Question:
### Example
'''
console.time("Test");
for(var i=0; i <<PHONE>; i +=1 ){
// loop around
}
console.timeEnd("Test");
'''
The above code runs 'faster' in 'nodejs' than 'google chrome'. Why node.js is faster than google chrome both are using 'chrome v8' engine
### Note
Average speed
'''
Google Chrome - 1518.021ms
Node.js - 4 ms
'''
Any idea about the difference execution speed?
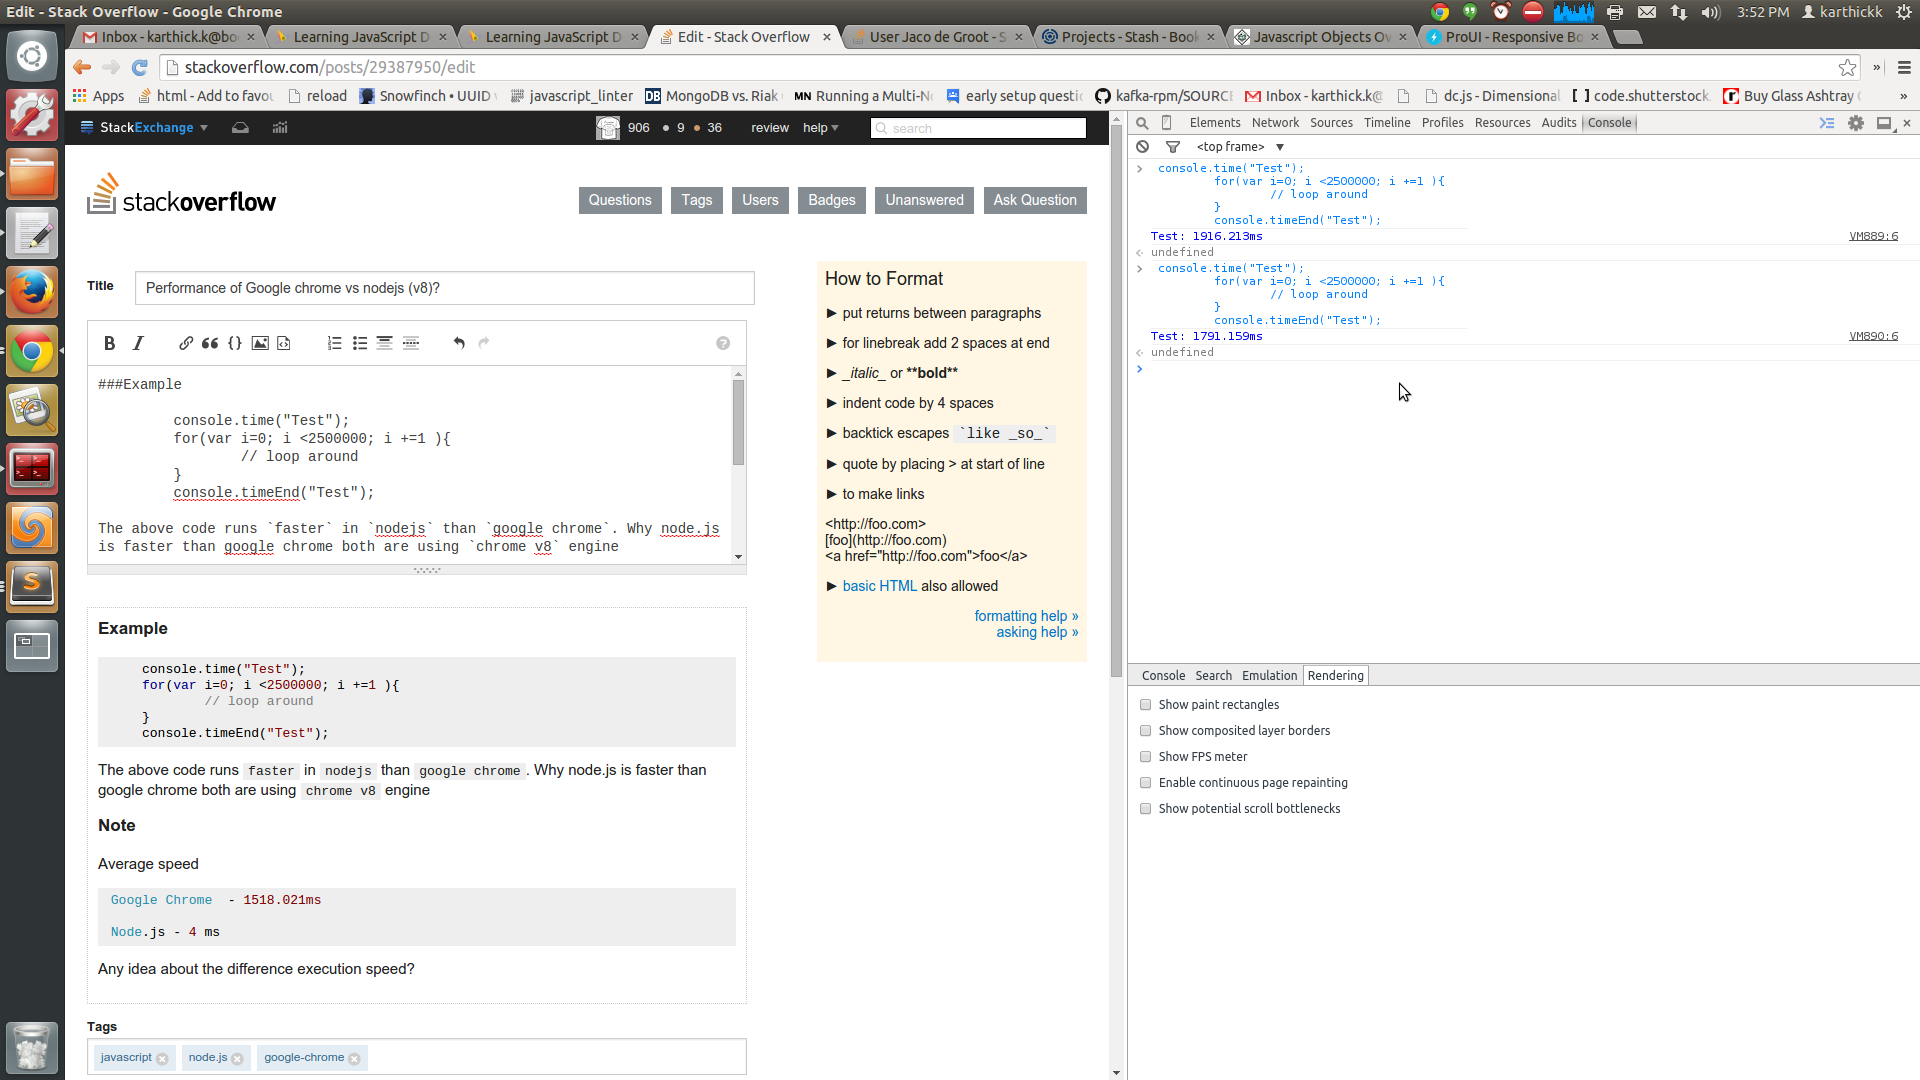
Answer: In a web browser(Chrome), declaring the variable i outside of any function scope makes it global and therefore binds to object. As a result, running this code in a web browser requires repeatedly resolving the property within the heavily populated window namespace in each iteration of the for loop.
In however, declaring any variable outside of any function's scope binds it only to the scope (not the window object) which therefore makes it much easier and faster to resolve.
We will get more or less same execution speed when we wrap the above code in function.